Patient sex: F
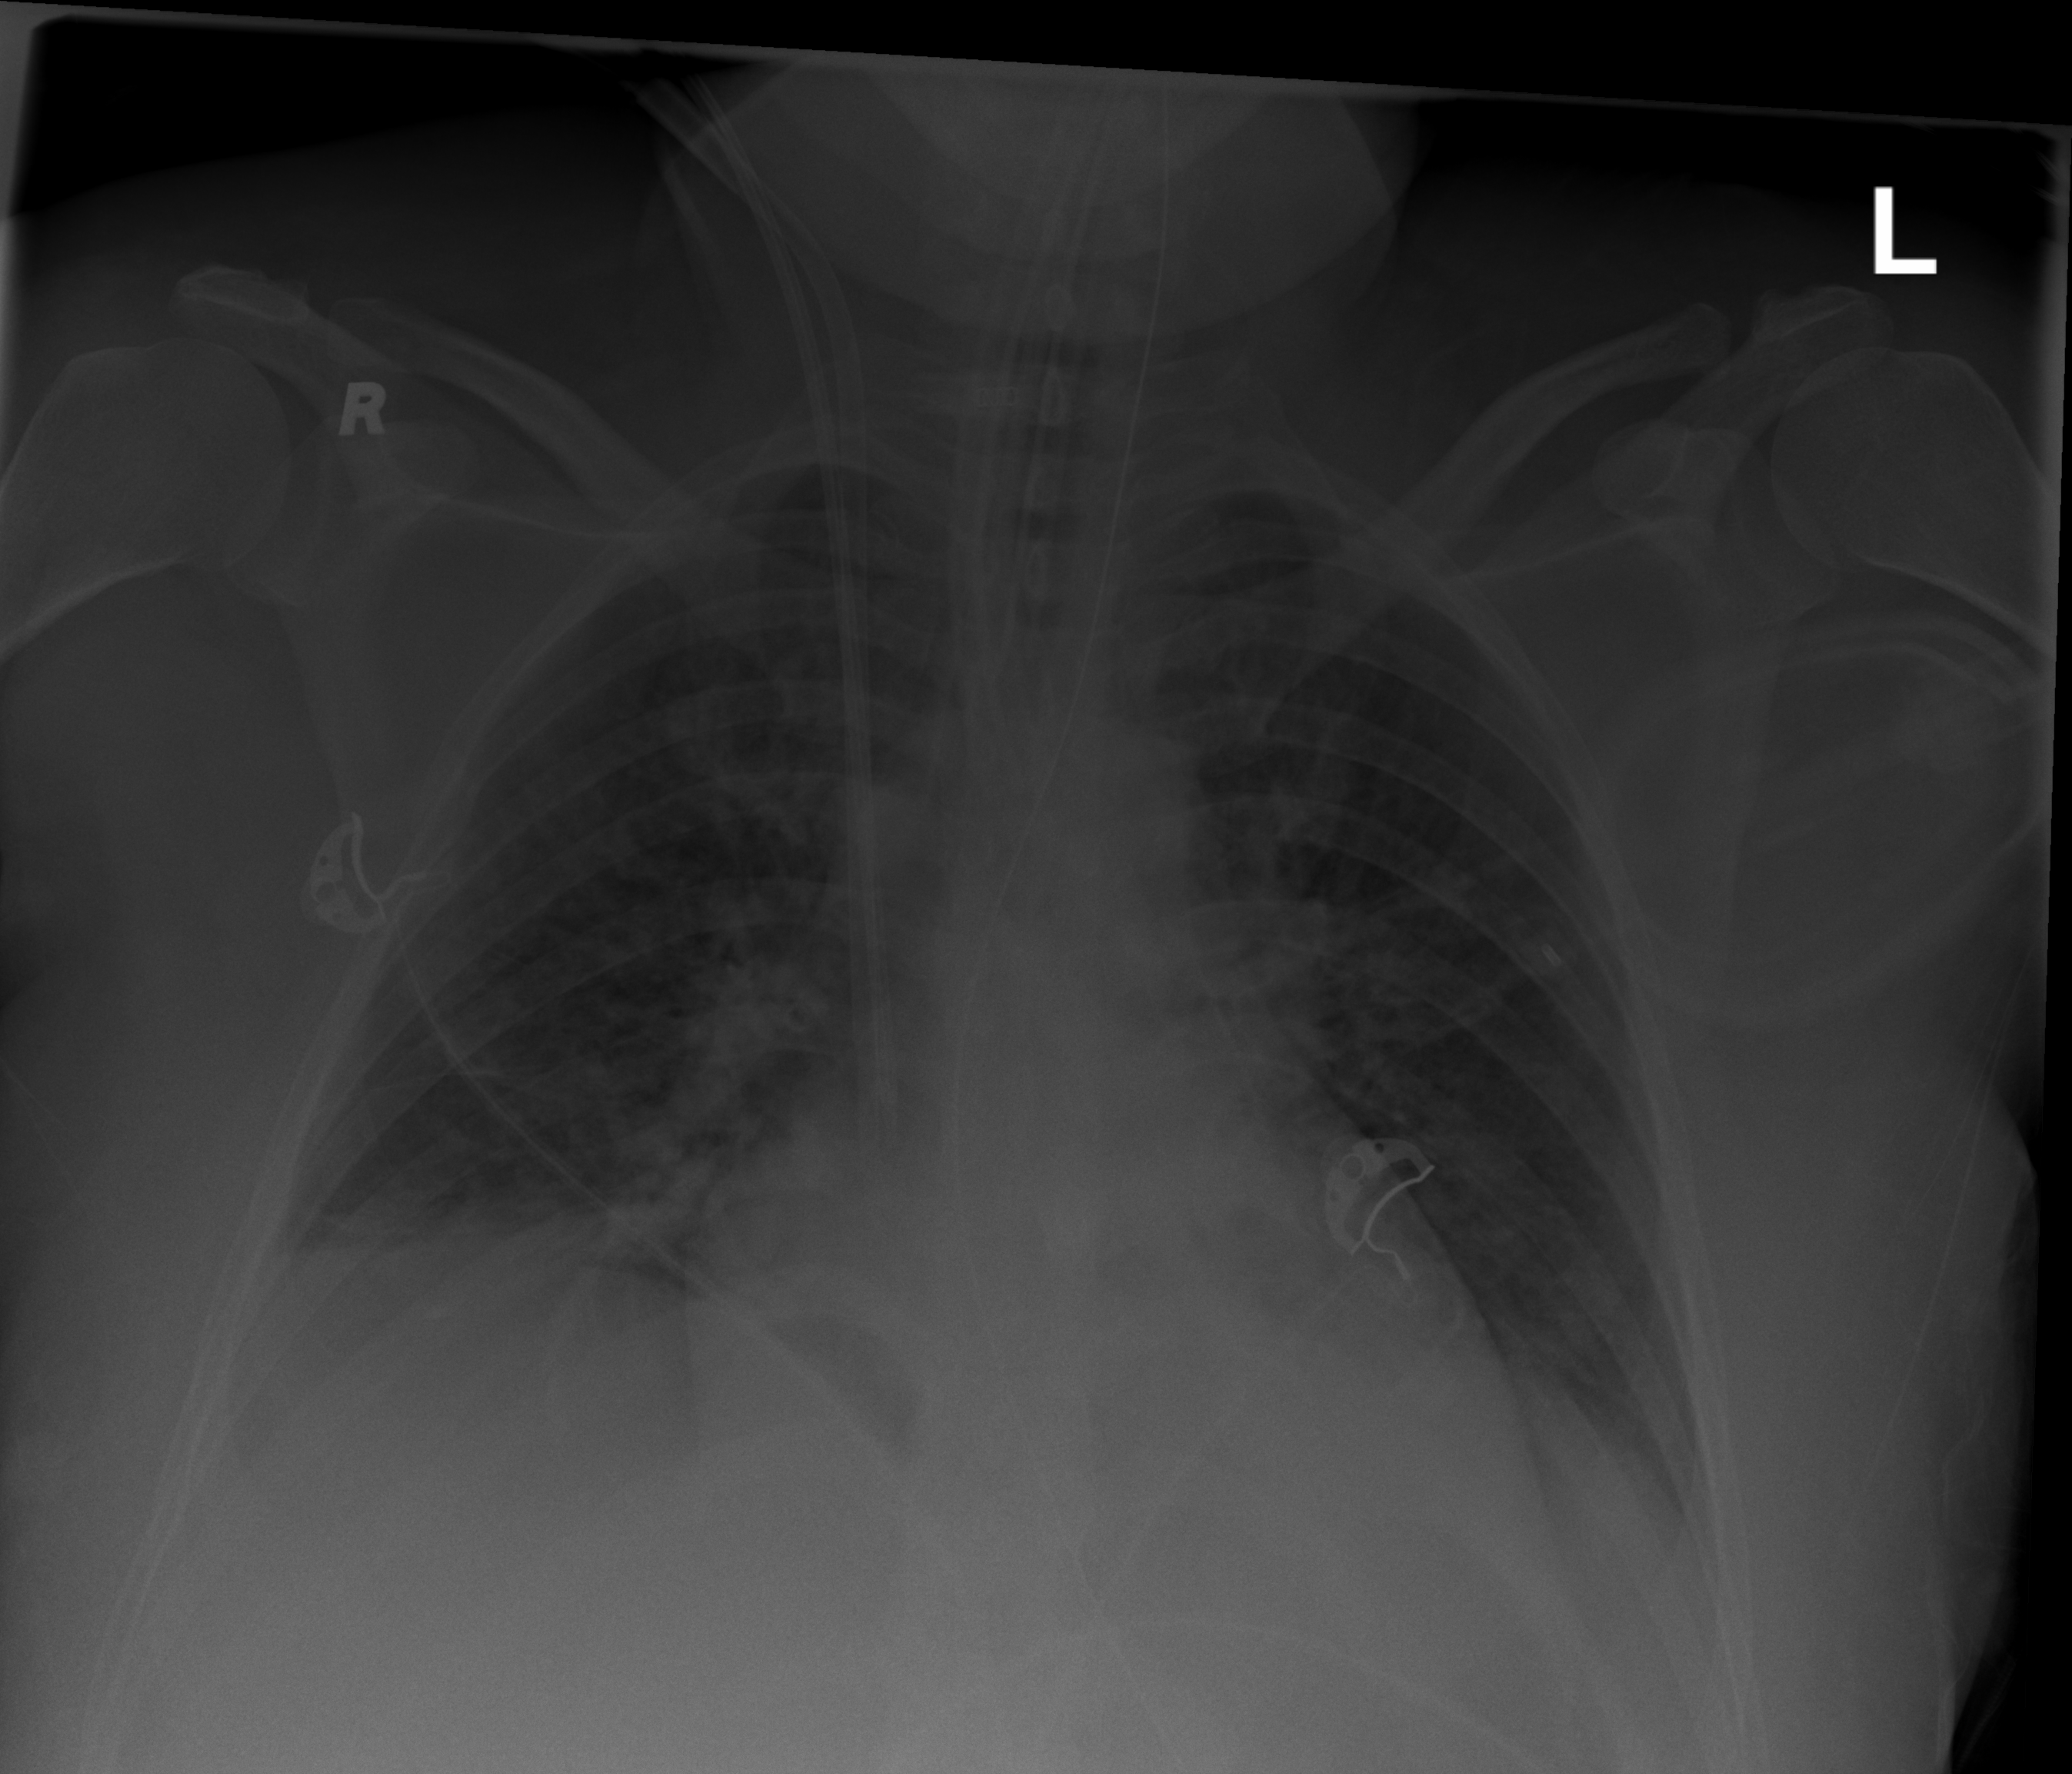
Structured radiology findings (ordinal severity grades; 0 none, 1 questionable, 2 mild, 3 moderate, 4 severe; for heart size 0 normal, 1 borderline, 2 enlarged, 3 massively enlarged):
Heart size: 2
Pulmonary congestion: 2
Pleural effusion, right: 2
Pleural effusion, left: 2
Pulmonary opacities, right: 2
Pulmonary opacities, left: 2
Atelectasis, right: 2
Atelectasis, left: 2